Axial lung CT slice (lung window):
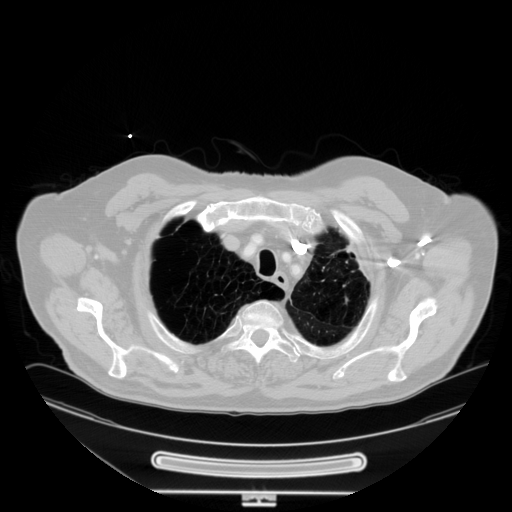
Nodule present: no